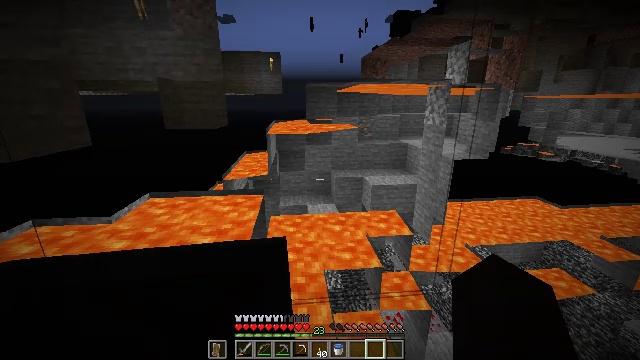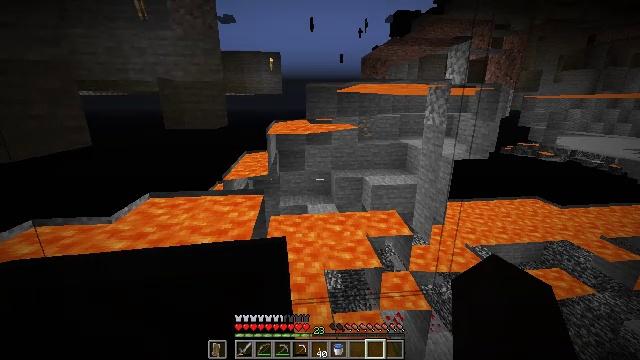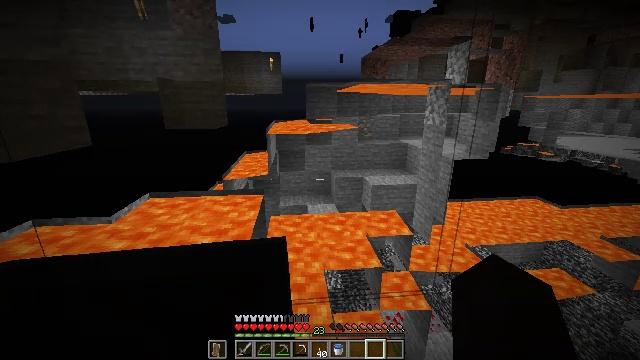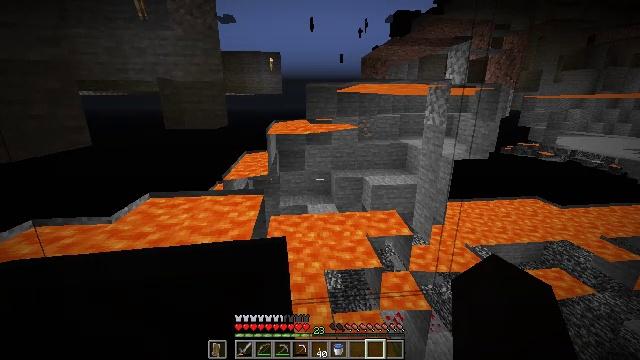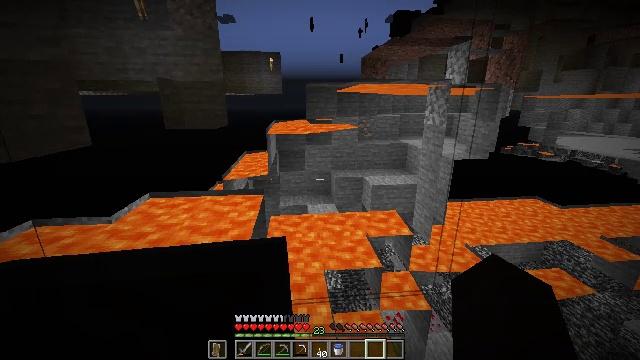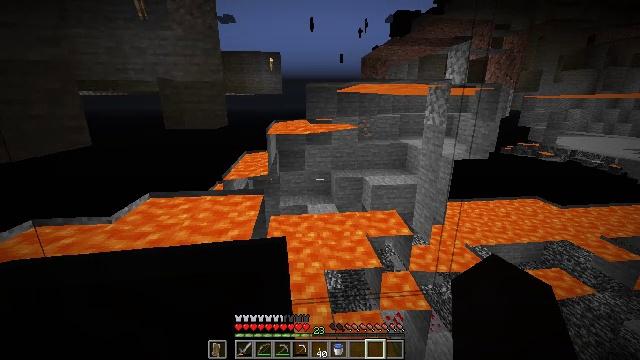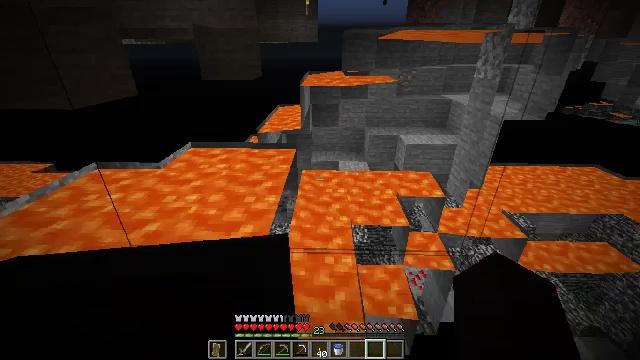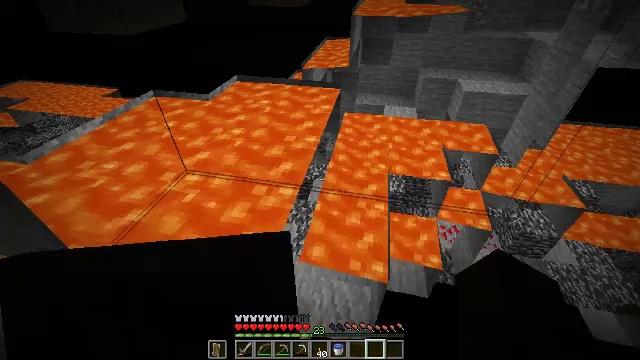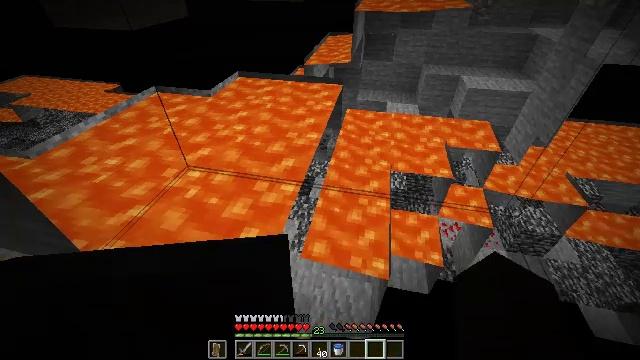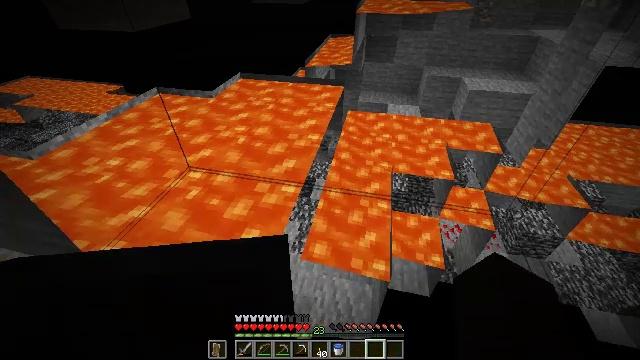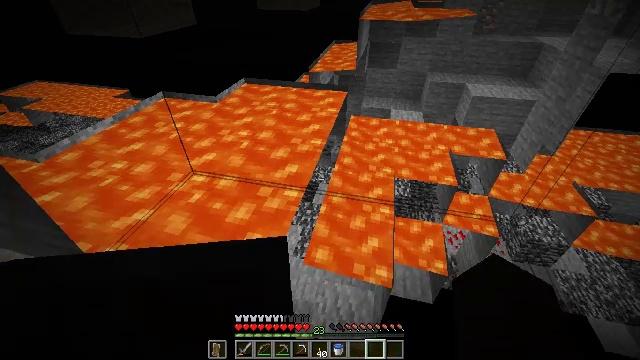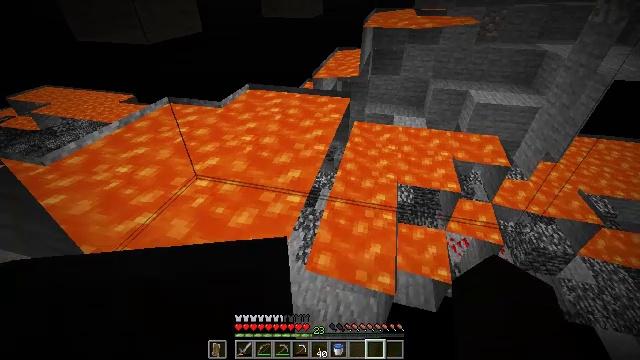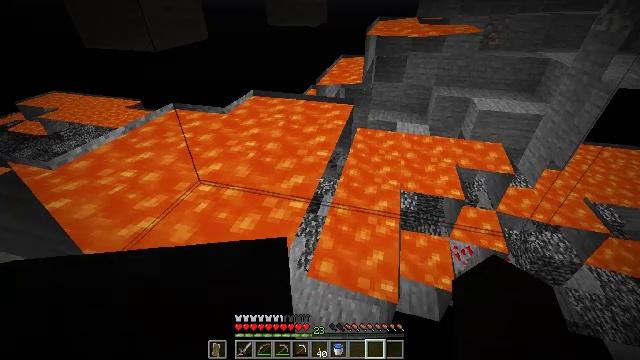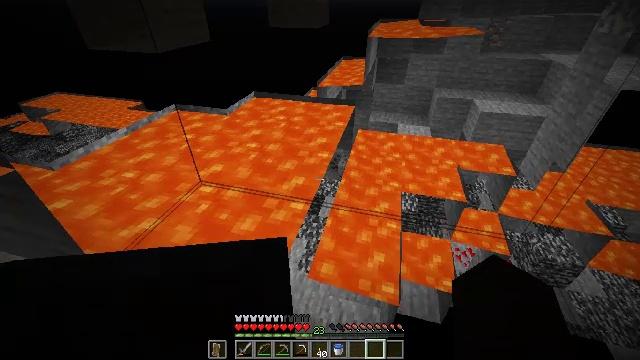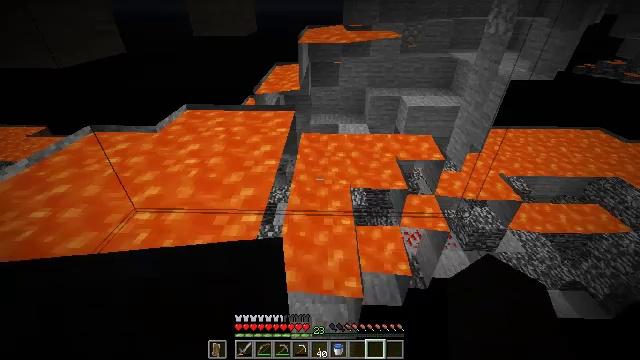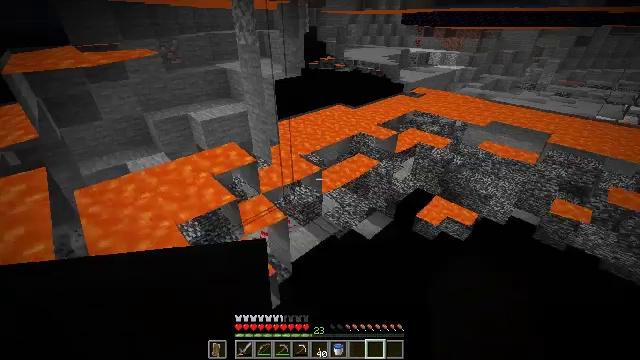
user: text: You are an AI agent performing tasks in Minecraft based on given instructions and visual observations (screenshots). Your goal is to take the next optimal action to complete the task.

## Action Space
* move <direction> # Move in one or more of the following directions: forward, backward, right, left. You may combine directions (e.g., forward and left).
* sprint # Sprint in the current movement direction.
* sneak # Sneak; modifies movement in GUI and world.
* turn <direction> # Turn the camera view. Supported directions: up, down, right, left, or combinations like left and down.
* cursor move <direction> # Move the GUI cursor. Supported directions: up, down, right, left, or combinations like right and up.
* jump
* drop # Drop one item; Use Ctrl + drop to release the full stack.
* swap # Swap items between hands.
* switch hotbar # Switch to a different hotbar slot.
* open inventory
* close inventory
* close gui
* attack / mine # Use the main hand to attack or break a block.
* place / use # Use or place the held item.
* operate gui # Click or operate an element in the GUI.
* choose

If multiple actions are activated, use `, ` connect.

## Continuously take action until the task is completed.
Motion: motion action
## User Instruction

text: Detach the piston head.
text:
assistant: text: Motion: no_op
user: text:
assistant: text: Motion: no_op
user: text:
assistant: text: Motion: no_op
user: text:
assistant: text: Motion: no_op
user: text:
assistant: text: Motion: no_op
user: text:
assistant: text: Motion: turn left and down
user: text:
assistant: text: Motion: turn left and down
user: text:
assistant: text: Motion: no_op
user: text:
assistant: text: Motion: no_op
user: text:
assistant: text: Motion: turn up
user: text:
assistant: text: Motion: turn up
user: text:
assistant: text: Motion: turn up
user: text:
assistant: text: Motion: no_op
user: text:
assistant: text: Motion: turn right and up
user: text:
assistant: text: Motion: turn right and up
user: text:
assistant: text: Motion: turn right and up
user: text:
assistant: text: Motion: turn right and up
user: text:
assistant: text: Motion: no_op
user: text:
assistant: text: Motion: no_op
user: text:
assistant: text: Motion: no_op
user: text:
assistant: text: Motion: no_op
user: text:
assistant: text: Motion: no_op
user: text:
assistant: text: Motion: turn right
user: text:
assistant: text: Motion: no_op
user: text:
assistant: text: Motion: no_op
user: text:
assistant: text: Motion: turn right
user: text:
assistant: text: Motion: turn right and up
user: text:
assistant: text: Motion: turn right and up
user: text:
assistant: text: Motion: turn right and up
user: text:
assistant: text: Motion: turn right and up